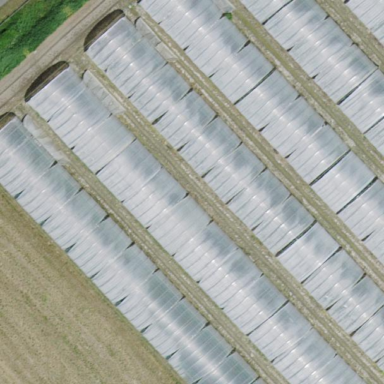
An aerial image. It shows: Greenhouse.